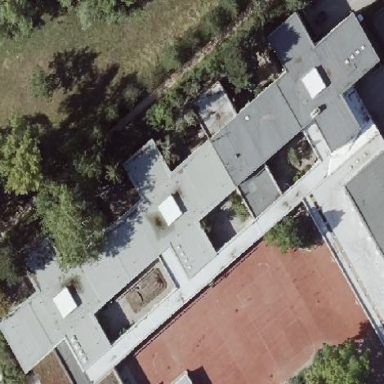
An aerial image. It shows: School building.